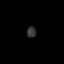
Tissue: lung
Cell type: Endothelial cells
Senescence score: 0.5414
Nuclear area (px): 98
Mean DAPI intensity: 52.143